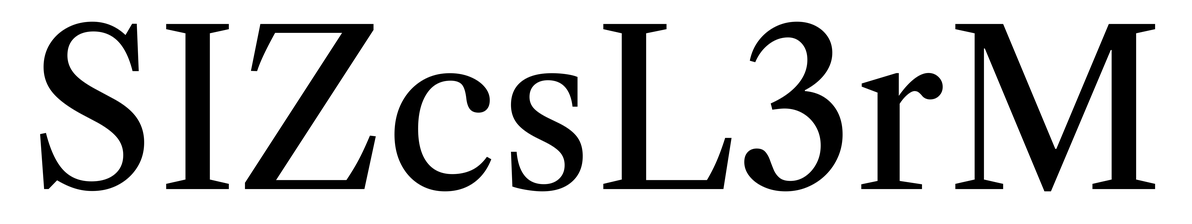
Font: LibreCaslonText_Regular